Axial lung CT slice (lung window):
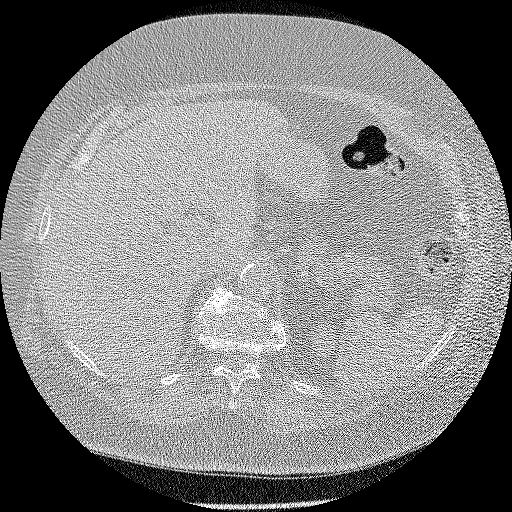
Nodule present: no